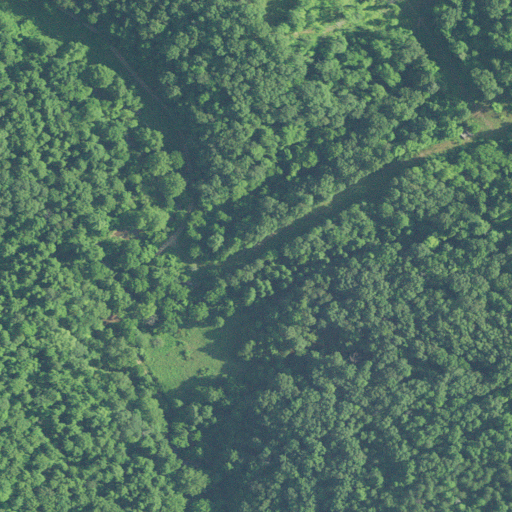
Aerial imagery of valley in West Virginia named Sugar Camp Hollow containing deciduous forest, open development, and mixed forest